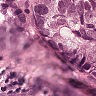
Metastatic tissue present: yes